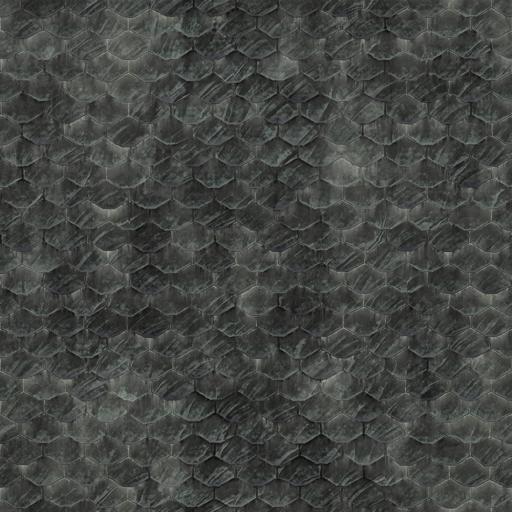
Tags: hexagon moss mossy roofing tiles slate tiled